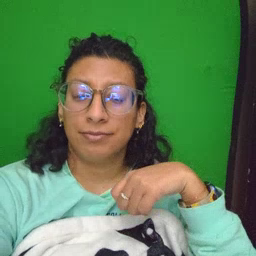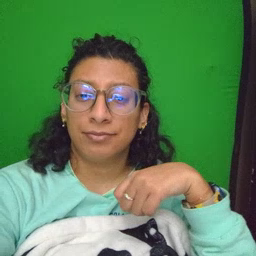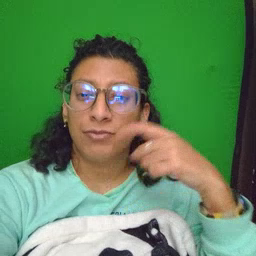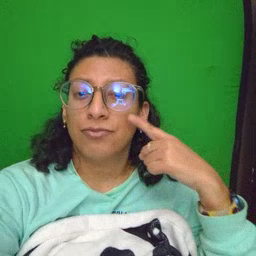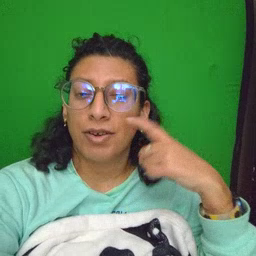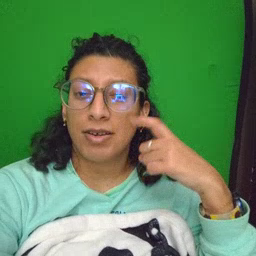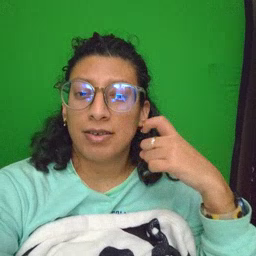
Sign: cry